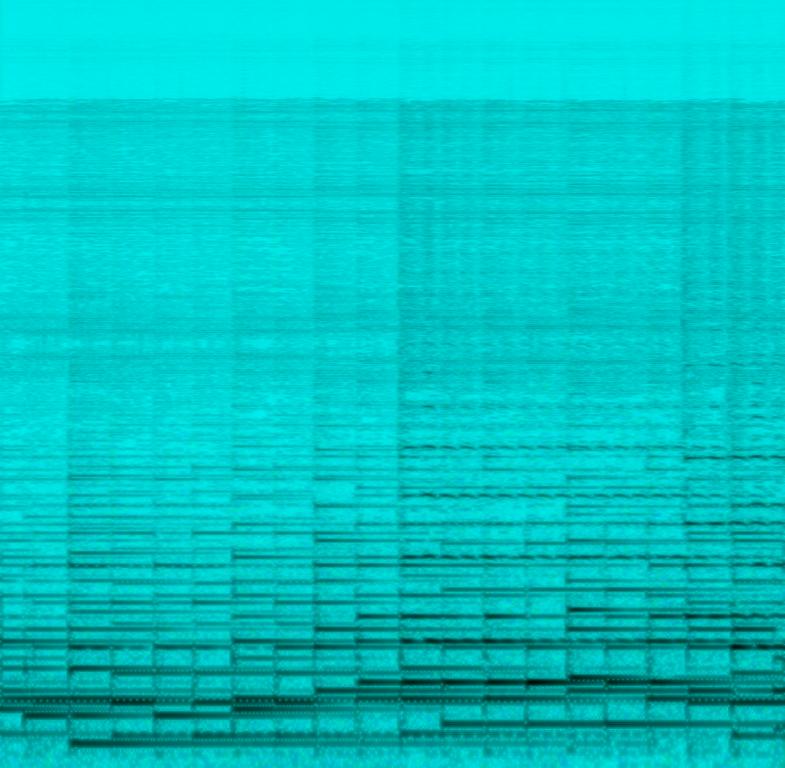
The low quality recording features a breathy, echoing flute melody over resonating arpeggiated piano melody. It is very noisy, in mono and it sounds very muddy as the frequencies in the lower register are clashing with each other.